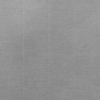
Label: dusty